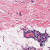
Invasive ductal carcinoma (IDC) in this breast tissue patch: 0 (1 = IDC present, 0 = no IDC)